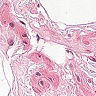
Metastatic tissue present: no